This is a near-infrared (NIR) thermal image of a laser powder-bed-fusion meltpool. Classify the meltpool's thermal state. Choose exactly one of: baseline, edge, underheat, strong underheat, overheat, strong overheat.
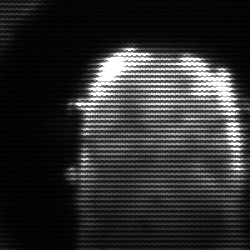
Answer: baseline